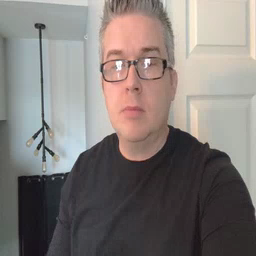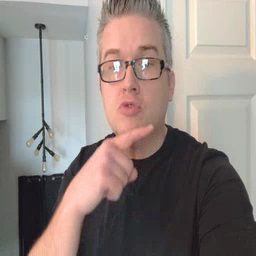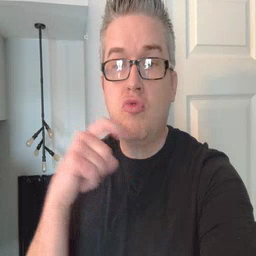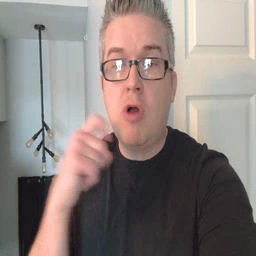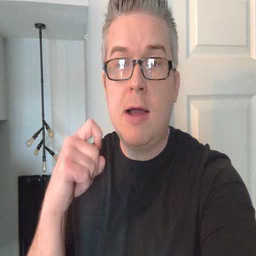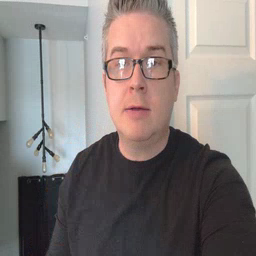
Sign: dryer